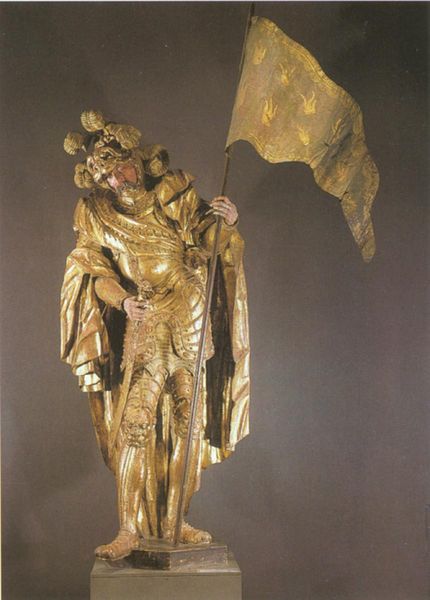
Titel: Ritterheiliger Florian
Künstler: Martin Zürn
Institution: Berlin, Staatliche Museen - Preußischer Kulturbesitz
Schlagwörter: hand, mann, umhang, finger, nase, bart, augen, falten, federn, gesicht, sockel, hände, figur, gold, mantel, skulptur, statue, fahne, banner, glanz, faltenwurf, geneigt, flammen, schwert, helm, ritter, rüstung, büschel, lilien, standbild, statur, soickel